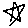
Label: star